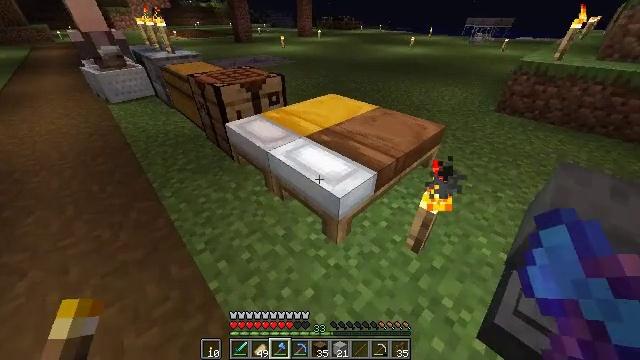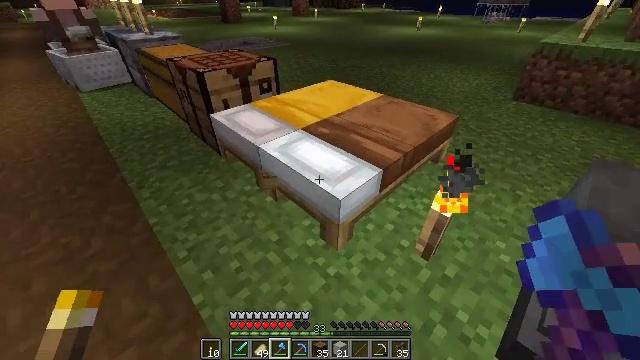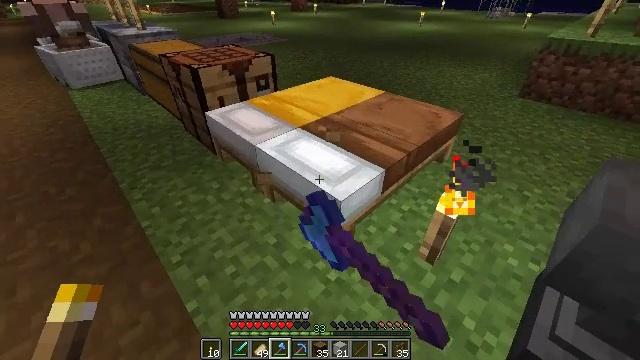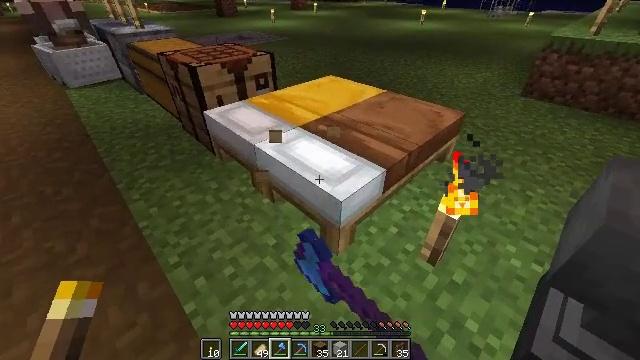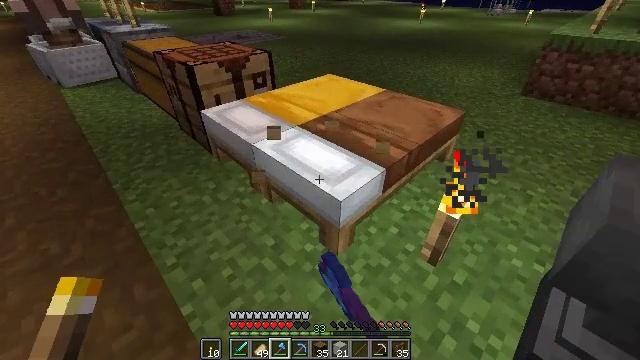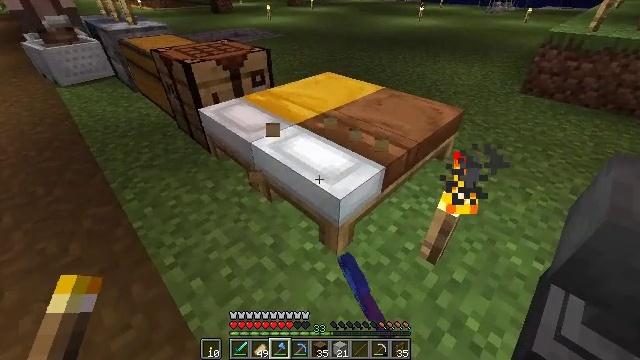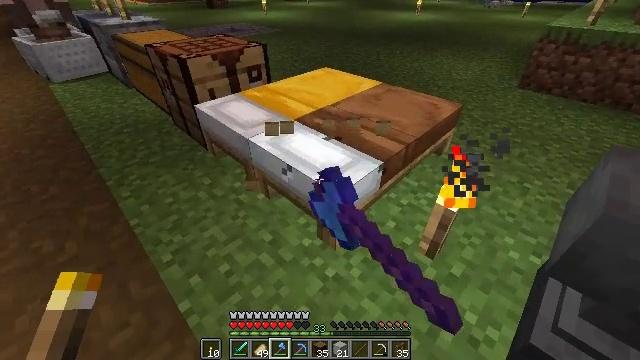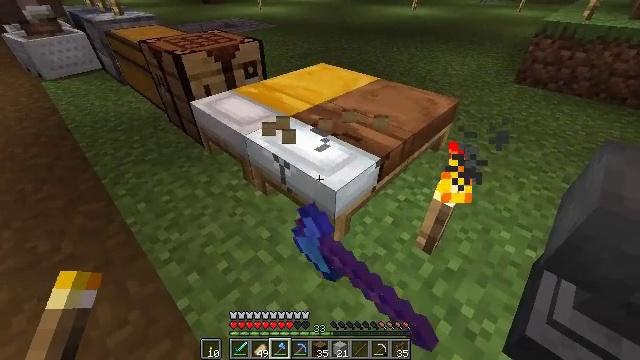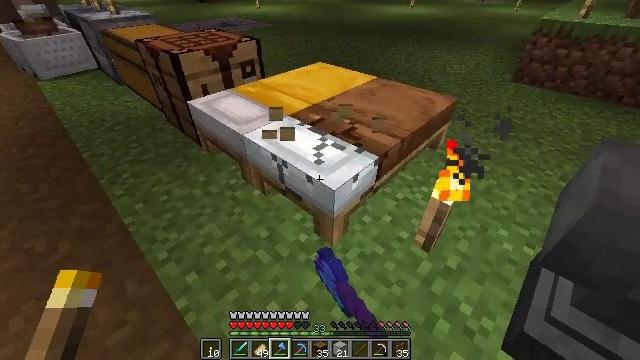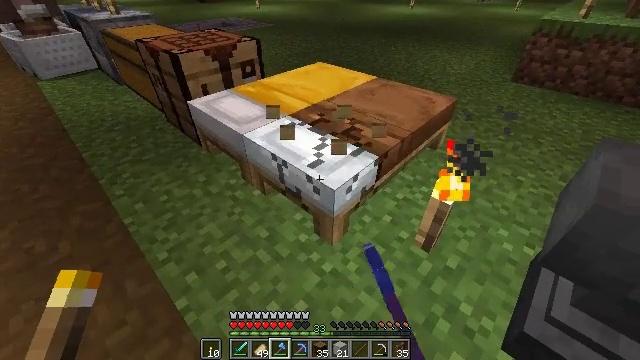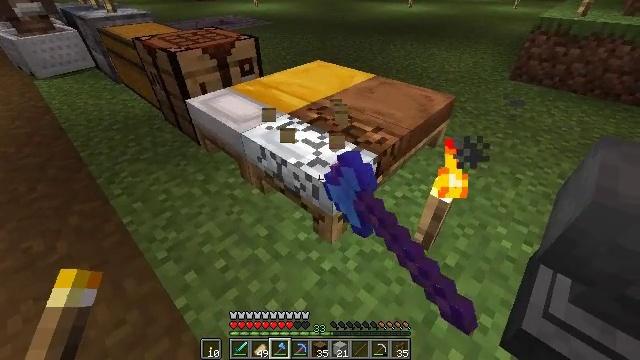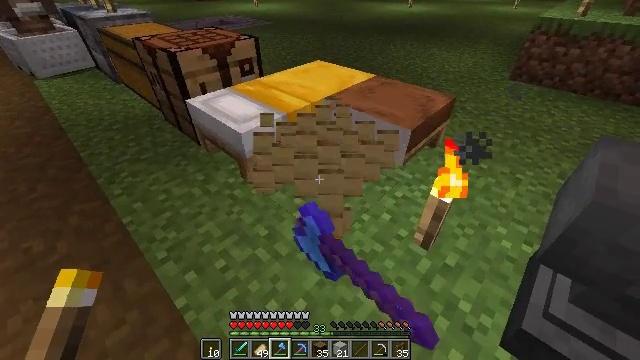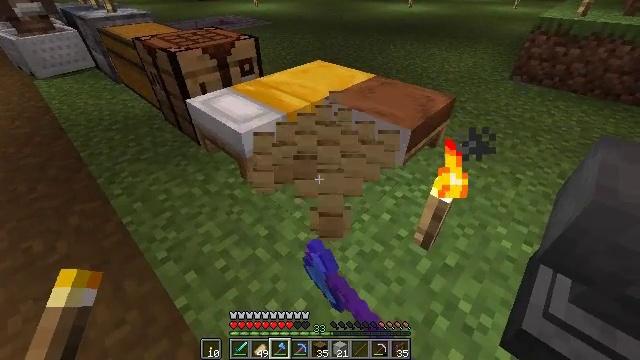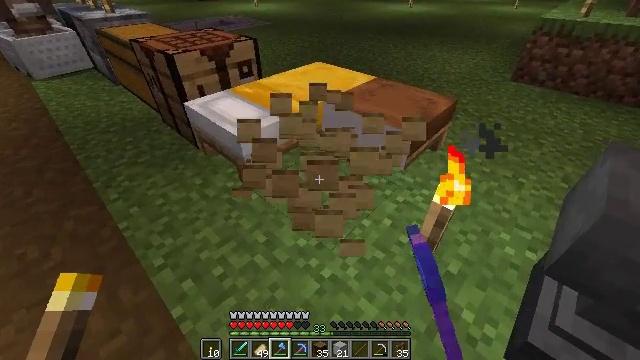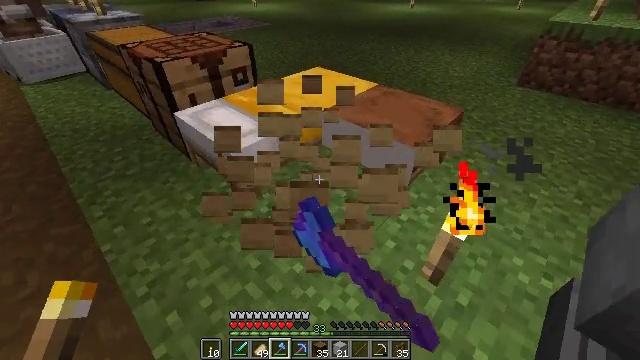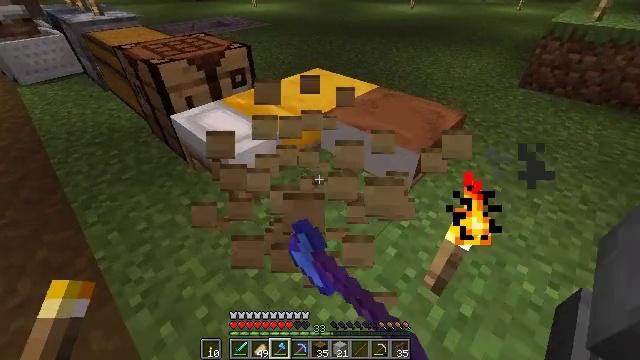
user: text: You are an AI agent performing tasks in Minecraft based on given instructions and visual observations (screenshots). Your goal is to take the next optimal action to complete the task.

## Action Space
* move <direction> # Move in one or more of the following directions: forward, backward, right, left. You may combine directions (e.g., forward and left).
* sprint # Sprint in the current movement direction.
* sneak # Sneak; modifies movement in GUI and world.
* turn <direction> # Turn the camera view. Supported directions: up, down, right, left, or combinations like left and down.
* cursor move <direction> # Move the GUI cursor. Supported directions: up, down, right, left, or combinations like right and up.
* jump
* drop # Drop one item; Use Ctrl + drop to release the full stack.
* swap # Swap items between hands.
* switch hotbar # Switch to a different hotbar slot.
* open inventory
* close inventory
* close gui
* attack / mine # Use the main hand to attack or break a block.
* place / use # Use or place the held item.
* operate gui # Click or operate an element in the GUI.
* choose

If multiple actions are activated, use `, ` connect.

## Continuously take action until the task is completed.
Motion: motion action
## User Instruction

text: Retrieve the brown bed.
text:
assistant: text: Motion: turn down, attack / mine
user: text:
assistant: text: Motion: attack / mine
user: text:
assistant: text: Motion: attack / mine
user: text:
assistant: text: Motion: attack / mine
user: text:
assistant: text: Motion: attack / mine
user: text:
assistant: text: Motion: attack / mine
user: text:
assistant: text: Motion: attack / mine
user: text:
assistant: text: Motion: attack / mine
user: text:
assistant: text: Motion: attack / mine
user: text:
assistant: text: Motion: attack / mine
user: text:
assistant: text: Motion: attack / mine
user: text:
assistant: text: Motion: attack / mine
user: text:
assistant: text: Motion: move forward, attack / mine
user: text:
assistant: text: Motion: move forward, attack / mine
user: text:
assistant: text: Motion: move forward, attack / mine
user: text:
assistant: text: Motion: attack / mine